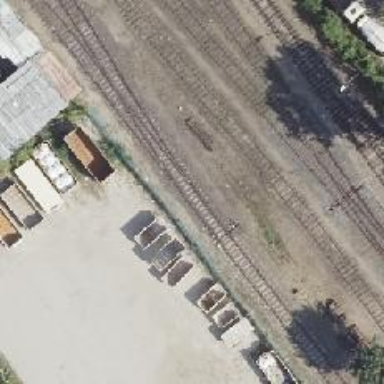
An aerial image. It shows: Railway switch.